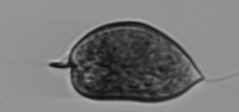
Label: Prorocentrum_micans